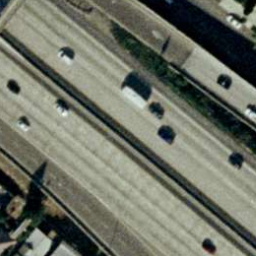
Label: freeway